Field crop: maize
Growth stage: 2
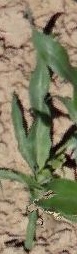
Species: maize